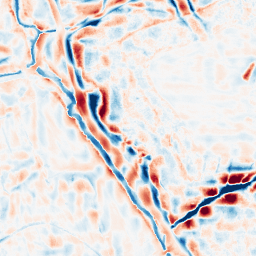
Category: wavelet
Decomposition family: wavelet_dwt
Decomposition parameters: wavelet: sym4
level: 4
Upsampling method: quadratic
Upsampling parameters: scale: 4
Upsampling scale: 4